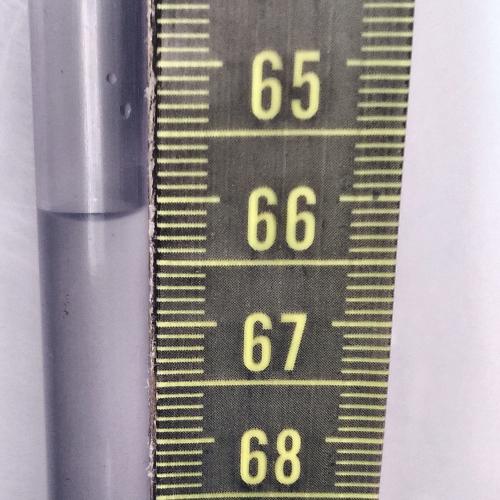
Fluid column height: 66.1 cm